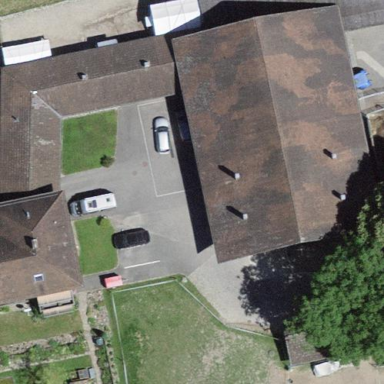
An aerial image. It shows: Farm building.